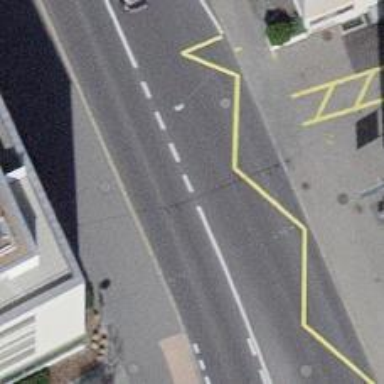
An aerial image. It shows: Trolleybus stop position for public transport.